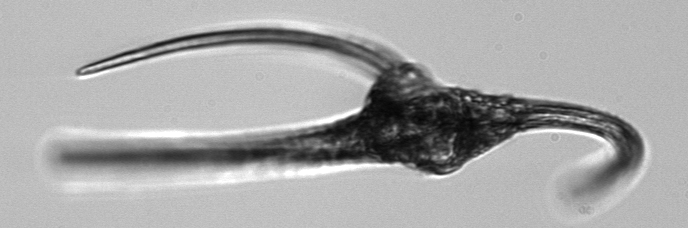
Label: Tripos